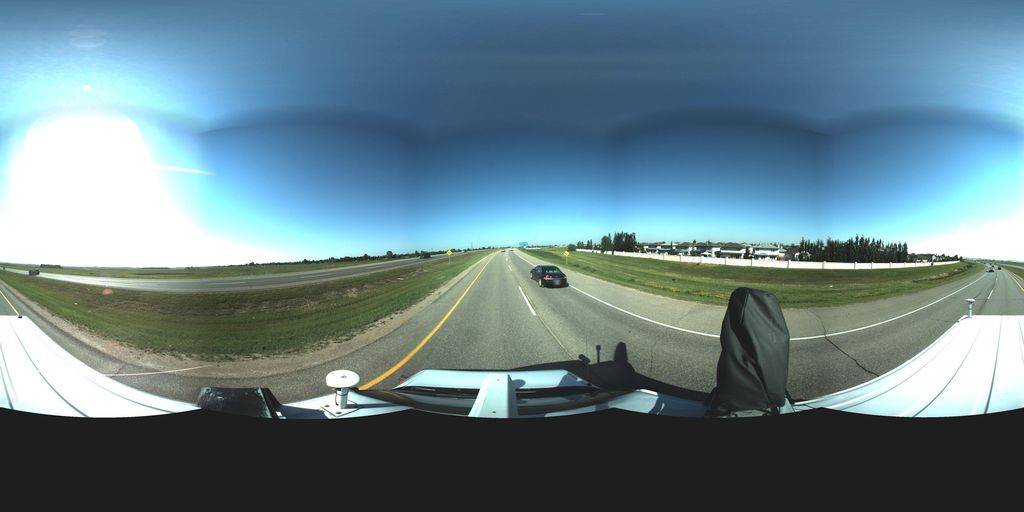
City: saskatoon